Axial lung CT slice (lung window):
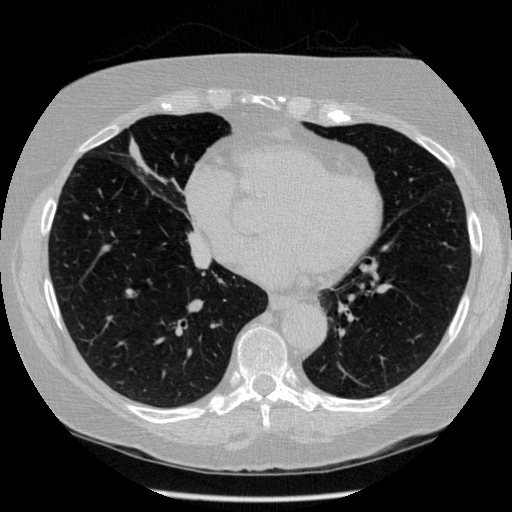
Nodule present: no